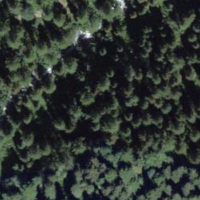
EUNIS habitat code: 43
Species observed at this site:
Nucifraga caryocatactes